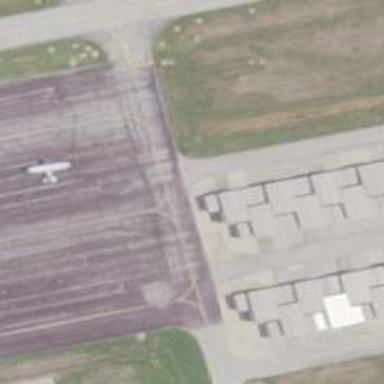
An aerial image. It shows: Image of taxiway at airport.